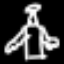
Label: angel